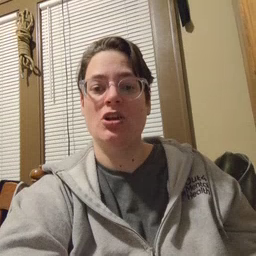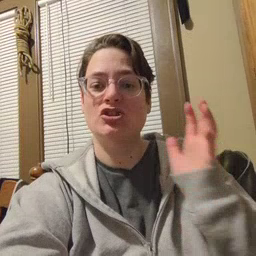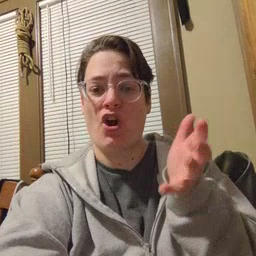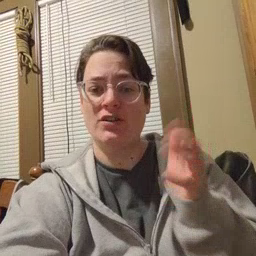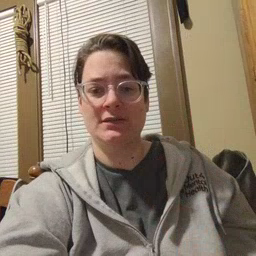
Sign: talk